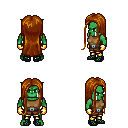
a pixel art fantasy rpg character, male body template, orc, green skin, leather chest armor, gold greaves, brunette extra-long hairstyle, gold gloves, ghillies, four views (front, back, left, right), 2x2 character sprite sheet, small pixel art, hard edges, no anti-aliasing